Field crop: maize
Growth stage: 2
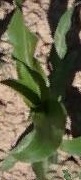
Species: maize